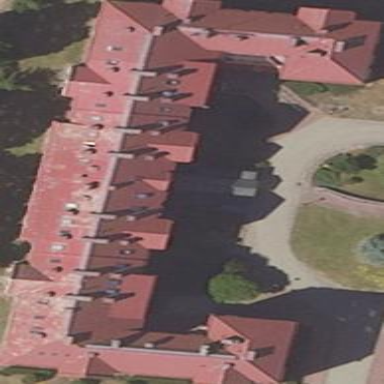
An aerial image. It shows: Dormitory building.